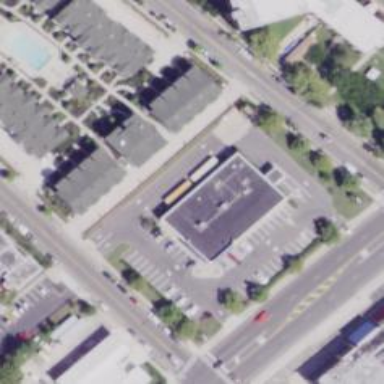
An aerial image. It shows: Building that is pharmacy providing healthcare services.